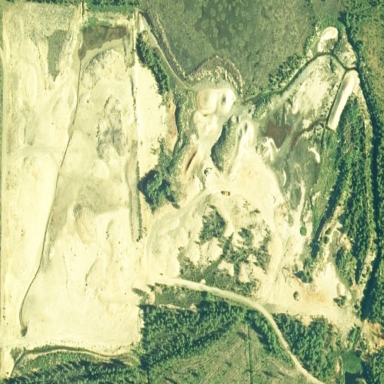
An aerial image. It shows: Quarry area.